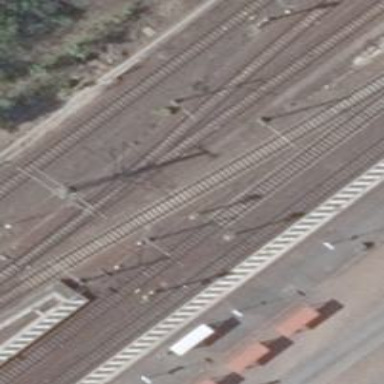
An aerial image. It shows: Railway signal.